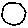
Label: circle